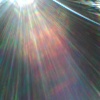
Label: sunburn